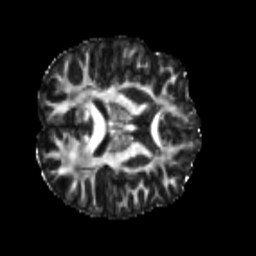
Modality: FA
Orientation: axial
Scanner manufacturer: siemens
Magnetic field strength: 3 T
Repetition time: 4 s
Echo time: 0.0594 s